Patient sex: M
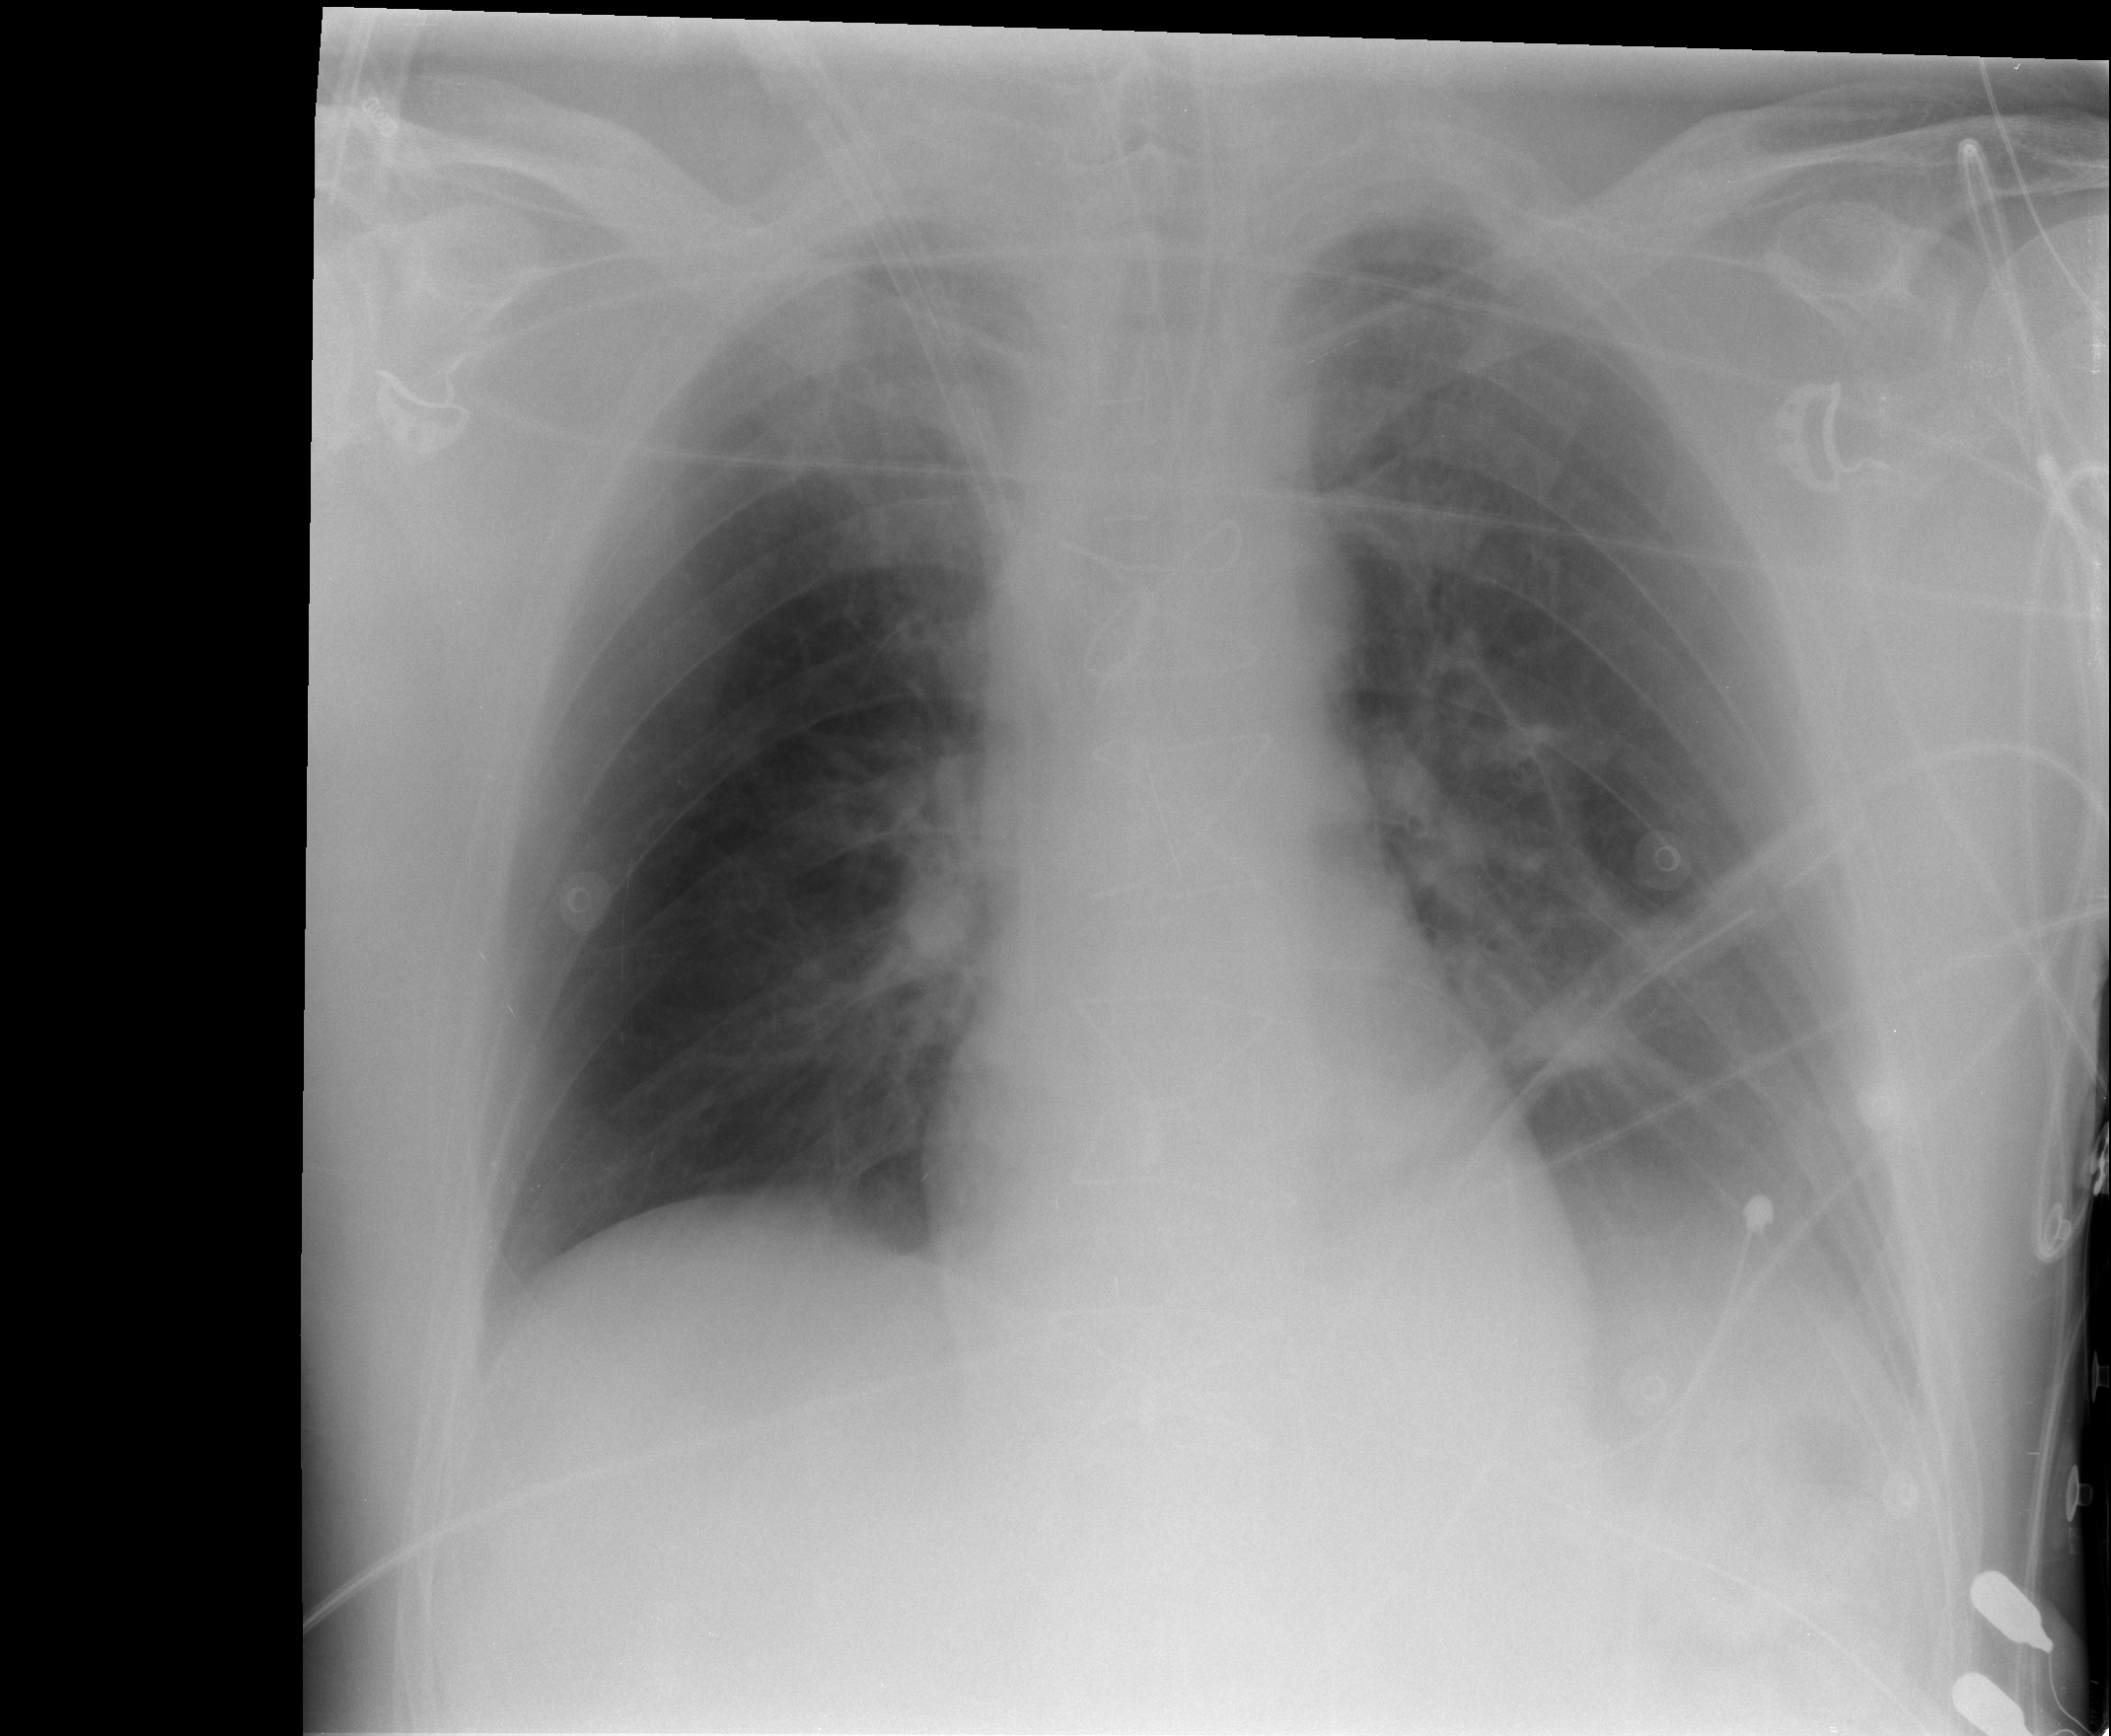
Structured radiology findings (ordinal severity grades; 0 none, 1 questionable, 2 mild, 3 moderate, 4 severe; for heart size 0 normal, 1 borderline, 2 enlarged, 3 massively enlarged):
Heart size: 0
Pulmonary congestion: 0
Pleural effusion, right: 0
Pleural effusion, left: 2
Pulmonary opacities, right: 0
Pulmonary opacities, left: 0
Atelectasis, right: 0
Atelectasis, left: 0